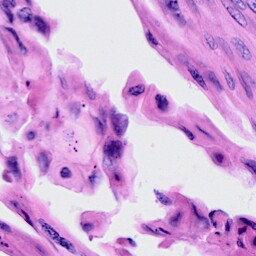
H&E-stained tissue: Cervix